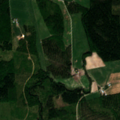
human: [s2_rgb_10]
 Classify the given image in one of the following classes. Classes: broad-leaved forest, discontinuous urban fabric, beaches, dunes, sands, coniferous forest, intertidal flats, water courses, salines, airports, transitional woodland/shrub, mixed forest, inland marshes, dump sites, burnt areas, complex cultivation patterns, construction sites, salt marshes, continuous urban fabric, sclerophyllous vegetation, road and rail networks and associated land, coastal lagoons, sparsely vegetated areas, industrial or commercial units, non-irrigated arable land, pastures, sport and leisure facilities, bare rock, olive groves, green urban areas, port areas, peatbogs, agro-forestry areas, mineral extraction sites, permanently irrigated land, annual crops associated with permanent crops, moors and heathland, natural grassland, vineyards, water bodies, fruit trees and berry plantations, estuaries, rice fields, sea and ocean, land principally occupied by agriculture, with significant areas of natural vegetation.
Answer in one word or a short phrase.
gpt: non-irrigated arable land, land principally occupied by agriculture, with significant areas of natural vegetation, coniferous forest, mixed forest, transitional woodland/shrub